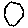
Label: hexagon